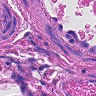
Metastatic tissue present: no